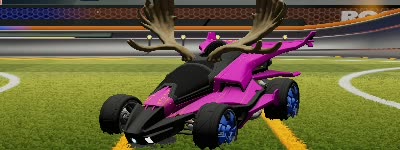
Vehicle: aftershock